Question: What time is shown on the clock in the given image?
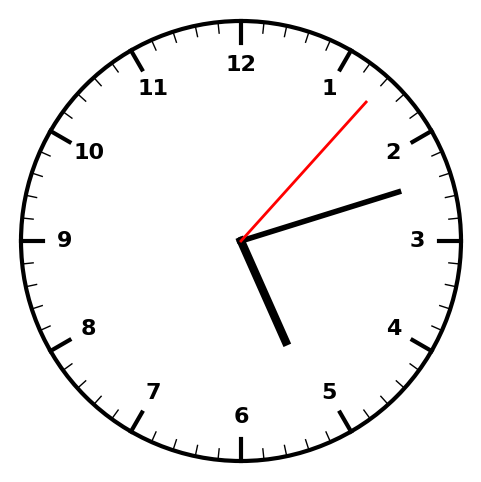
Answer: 05:12:07